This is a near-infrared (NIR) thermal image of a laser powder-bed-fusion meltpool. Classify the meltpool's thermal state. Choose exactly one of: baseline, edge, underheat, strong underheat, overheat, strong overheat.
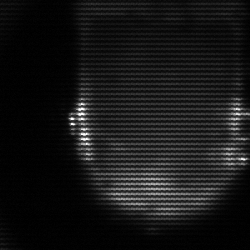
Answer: baseline